Question: I am automating a process that utilizes Excel VBA 2010 to take two spreadsheets, combine them, sort them, delete duplicate data, and a bunch of other things. I am vague because those all work and not pertinent to this thread.
The last task I am struggling with is converting the UI sort (see attached picture) into VBA code.
In all honest, I am at a loss, here is hte code I have started using, but feel it is not enough. If this task I wish ot automate even possible in VBA?
'''
Private Sub score_sort()
Dim sort_rng As Range
Dim aCell As Range
Dim bCell As Range
counter = Worksheets("Sheet1").UsedRange.Rows.Count
column_letter = Replace(Cells(1, ws.Cells(1, ws.Columns.Count).End(xlToLeft).Column).Address(False, False), "1", "")
rng = ""
rng = "A1:" + column_letter + CStr(counter)
Set sort_rng = Range(rng)
Set aCell = Range("F2")
Set bCell = Range("H2")
sort_rng.Sort Key1:=aCell, Order1:=xlAscending, Header:=xlYes
'''
End Sub
To match the picture to ranges "Final Score" = F1 and "Potential Score" = H1
Thanks

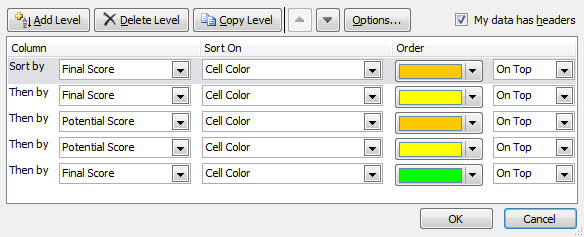
Answer: Thanks to @thunderblaster for the suggestion of capturing this using a macro. I am very particular about my code, so I used the code provided by the macro recorder to build the sub in my VBA code. I am sharing it with the community to be used or expanded upon.
'''
ActiveWorkbook.Worksheets("Sheet1").Sort.SortFields.Clear
ActiveWorkbook.Worksheets("Sheet1").Sort.SortFields.Add(Range(f_rng), _
xlSortOnCellColor, xlAscending, , xlSortNormal).SortOnValue.Color = RGB(255, _
0, 0)
ActiveWorkbook.Worksheets("Sheet1").Sort.SortFields.Add(Range(f_rng), _
xlSortOnCellColor, xlAscending, , xlSortNormal).SortOnValue.Color = RGB(255, _
200, 0)
ActiveWorkbook.Worksheets("Sheet1").Sort.SortFields.Add(Range(f_rng), _
xlSortOnCellColor, xlAscending, , xlSortNormal).SortOnValue.Color = RGB(255, _
255, 0)
ActiveWorkbook.Worksheets("Sheet1").Sort.SortFields.Add(Range(p_rng), _
xlSortOnCellColor, xlAscending, , xlSortNormal).SortOnValue.Color = RGB(255, _
0, 0)
ActiveWorkbook.Worksheets("Sheet1").Sort.SortFields.Add(Range(p_rng), _
xlSortOnCellColor, xlAscending, , xlSortNormal).SortOnValue.Color = RGB(255, _
200, 0)
ActiveWorkbook.Worksheets("Sheet1").Sort.SortFields.Add(Range(p_rng), _
xlSortOnCellColor, xlAscending, , xlSortNormal).SortOnValue.Color = RGB(255, _
255, 0)
ActiveWorkbook.Worksheets("Sheet1").Sort.SortFields.Add(Range(f_rng), _
xlSortOnCellColor, xlAscending, , xlSortNormal).SortOnValue.Color = RGB(0, _
255, 0)
With ActiveWorkbook.Worksheets("Sheet1").Sort
.SetRange Range("A1:Y30")
.Header = xlYes
.MatchCase = False
.Orientation = xlTopToBottom
.SortMethod = xlPinYin
.Apply
End With
'''